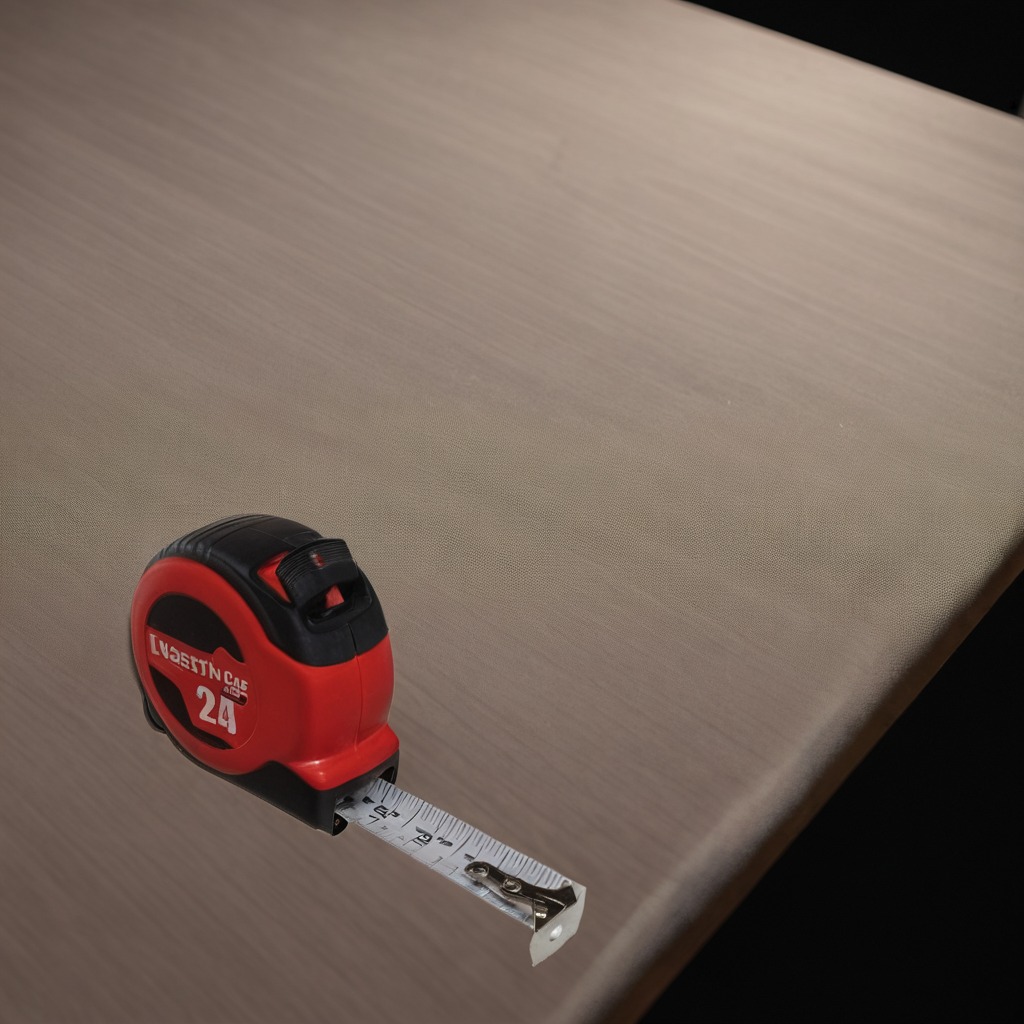
A measuring tape lying on a wooden table.